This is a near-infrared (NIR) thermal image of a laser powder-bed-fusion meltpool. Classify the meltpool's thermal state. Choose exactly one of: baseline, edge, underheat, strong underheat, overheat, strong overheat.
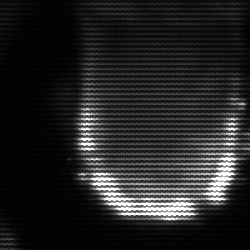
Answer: baseline